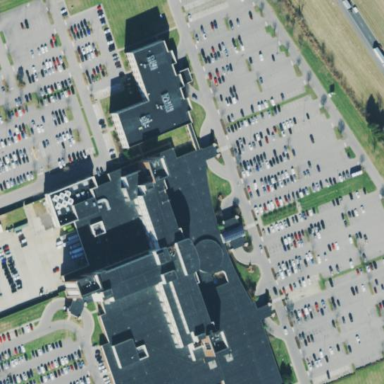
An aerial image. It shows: Hospital.